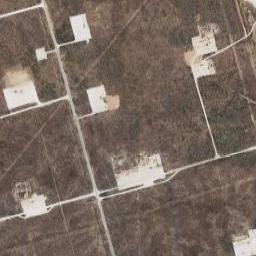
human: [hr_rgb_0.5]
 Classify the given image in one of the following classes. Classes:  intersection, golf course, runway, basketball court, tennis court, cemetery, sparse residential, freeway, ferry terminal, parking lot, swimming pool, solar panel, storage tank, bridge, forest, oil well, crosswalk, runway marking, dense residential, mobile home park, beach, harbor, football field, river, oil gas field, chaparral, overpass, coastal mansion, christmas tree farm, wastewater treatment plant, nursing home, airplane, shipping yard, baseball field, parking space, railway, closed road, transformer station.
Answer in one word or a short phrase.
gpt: oil gas field